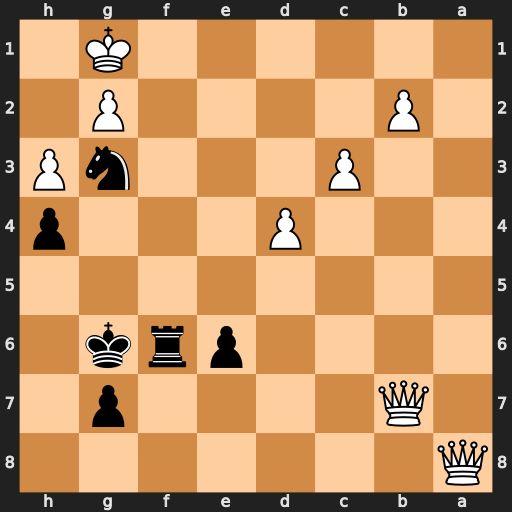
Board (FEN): Q7/1Q4p1/4prk1/8/3P3p/2P3nP/1P4P1/6K1
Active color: b
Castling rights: -
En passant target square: -
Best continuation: Rf1+ Kh2 Rh1#